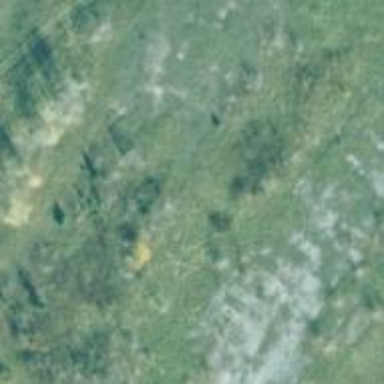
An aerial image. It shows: Abandoned railway.